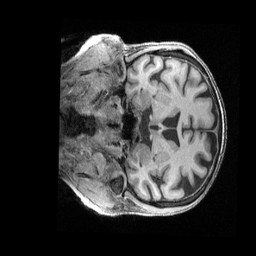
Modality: T1w
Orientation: coronal
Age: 74
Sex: female
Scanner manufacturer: siemens
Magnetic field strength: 3 T
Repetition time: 2.4 s
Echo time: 0.00228 s